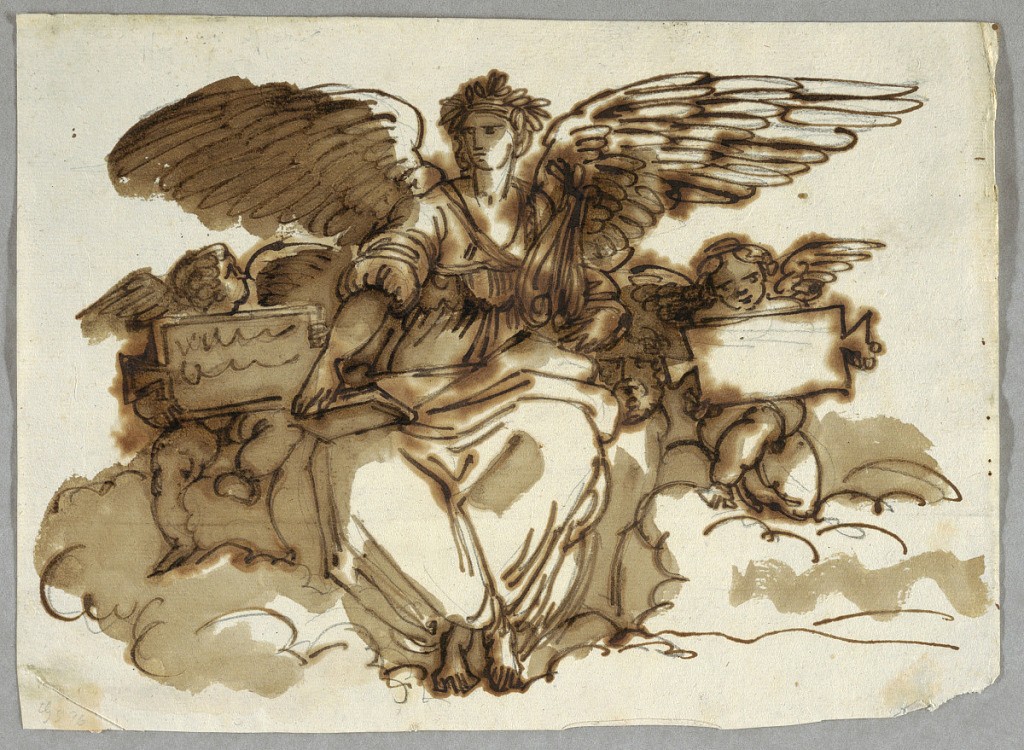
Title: Poetry, after Raphael Sanzio
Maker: Felice Giani, Italian, 1758–1823
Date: ca. 1820
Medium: Pen and brown ink, brush and brown wash on off white laid paper
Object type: Drawing
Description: A winged figure seated and flanked by two putti, each of whom holds an inscribed tablet.